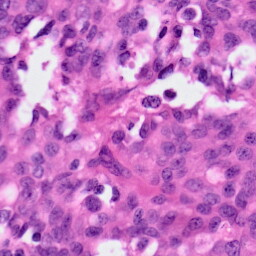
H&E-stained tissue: Ovarian